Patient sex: M
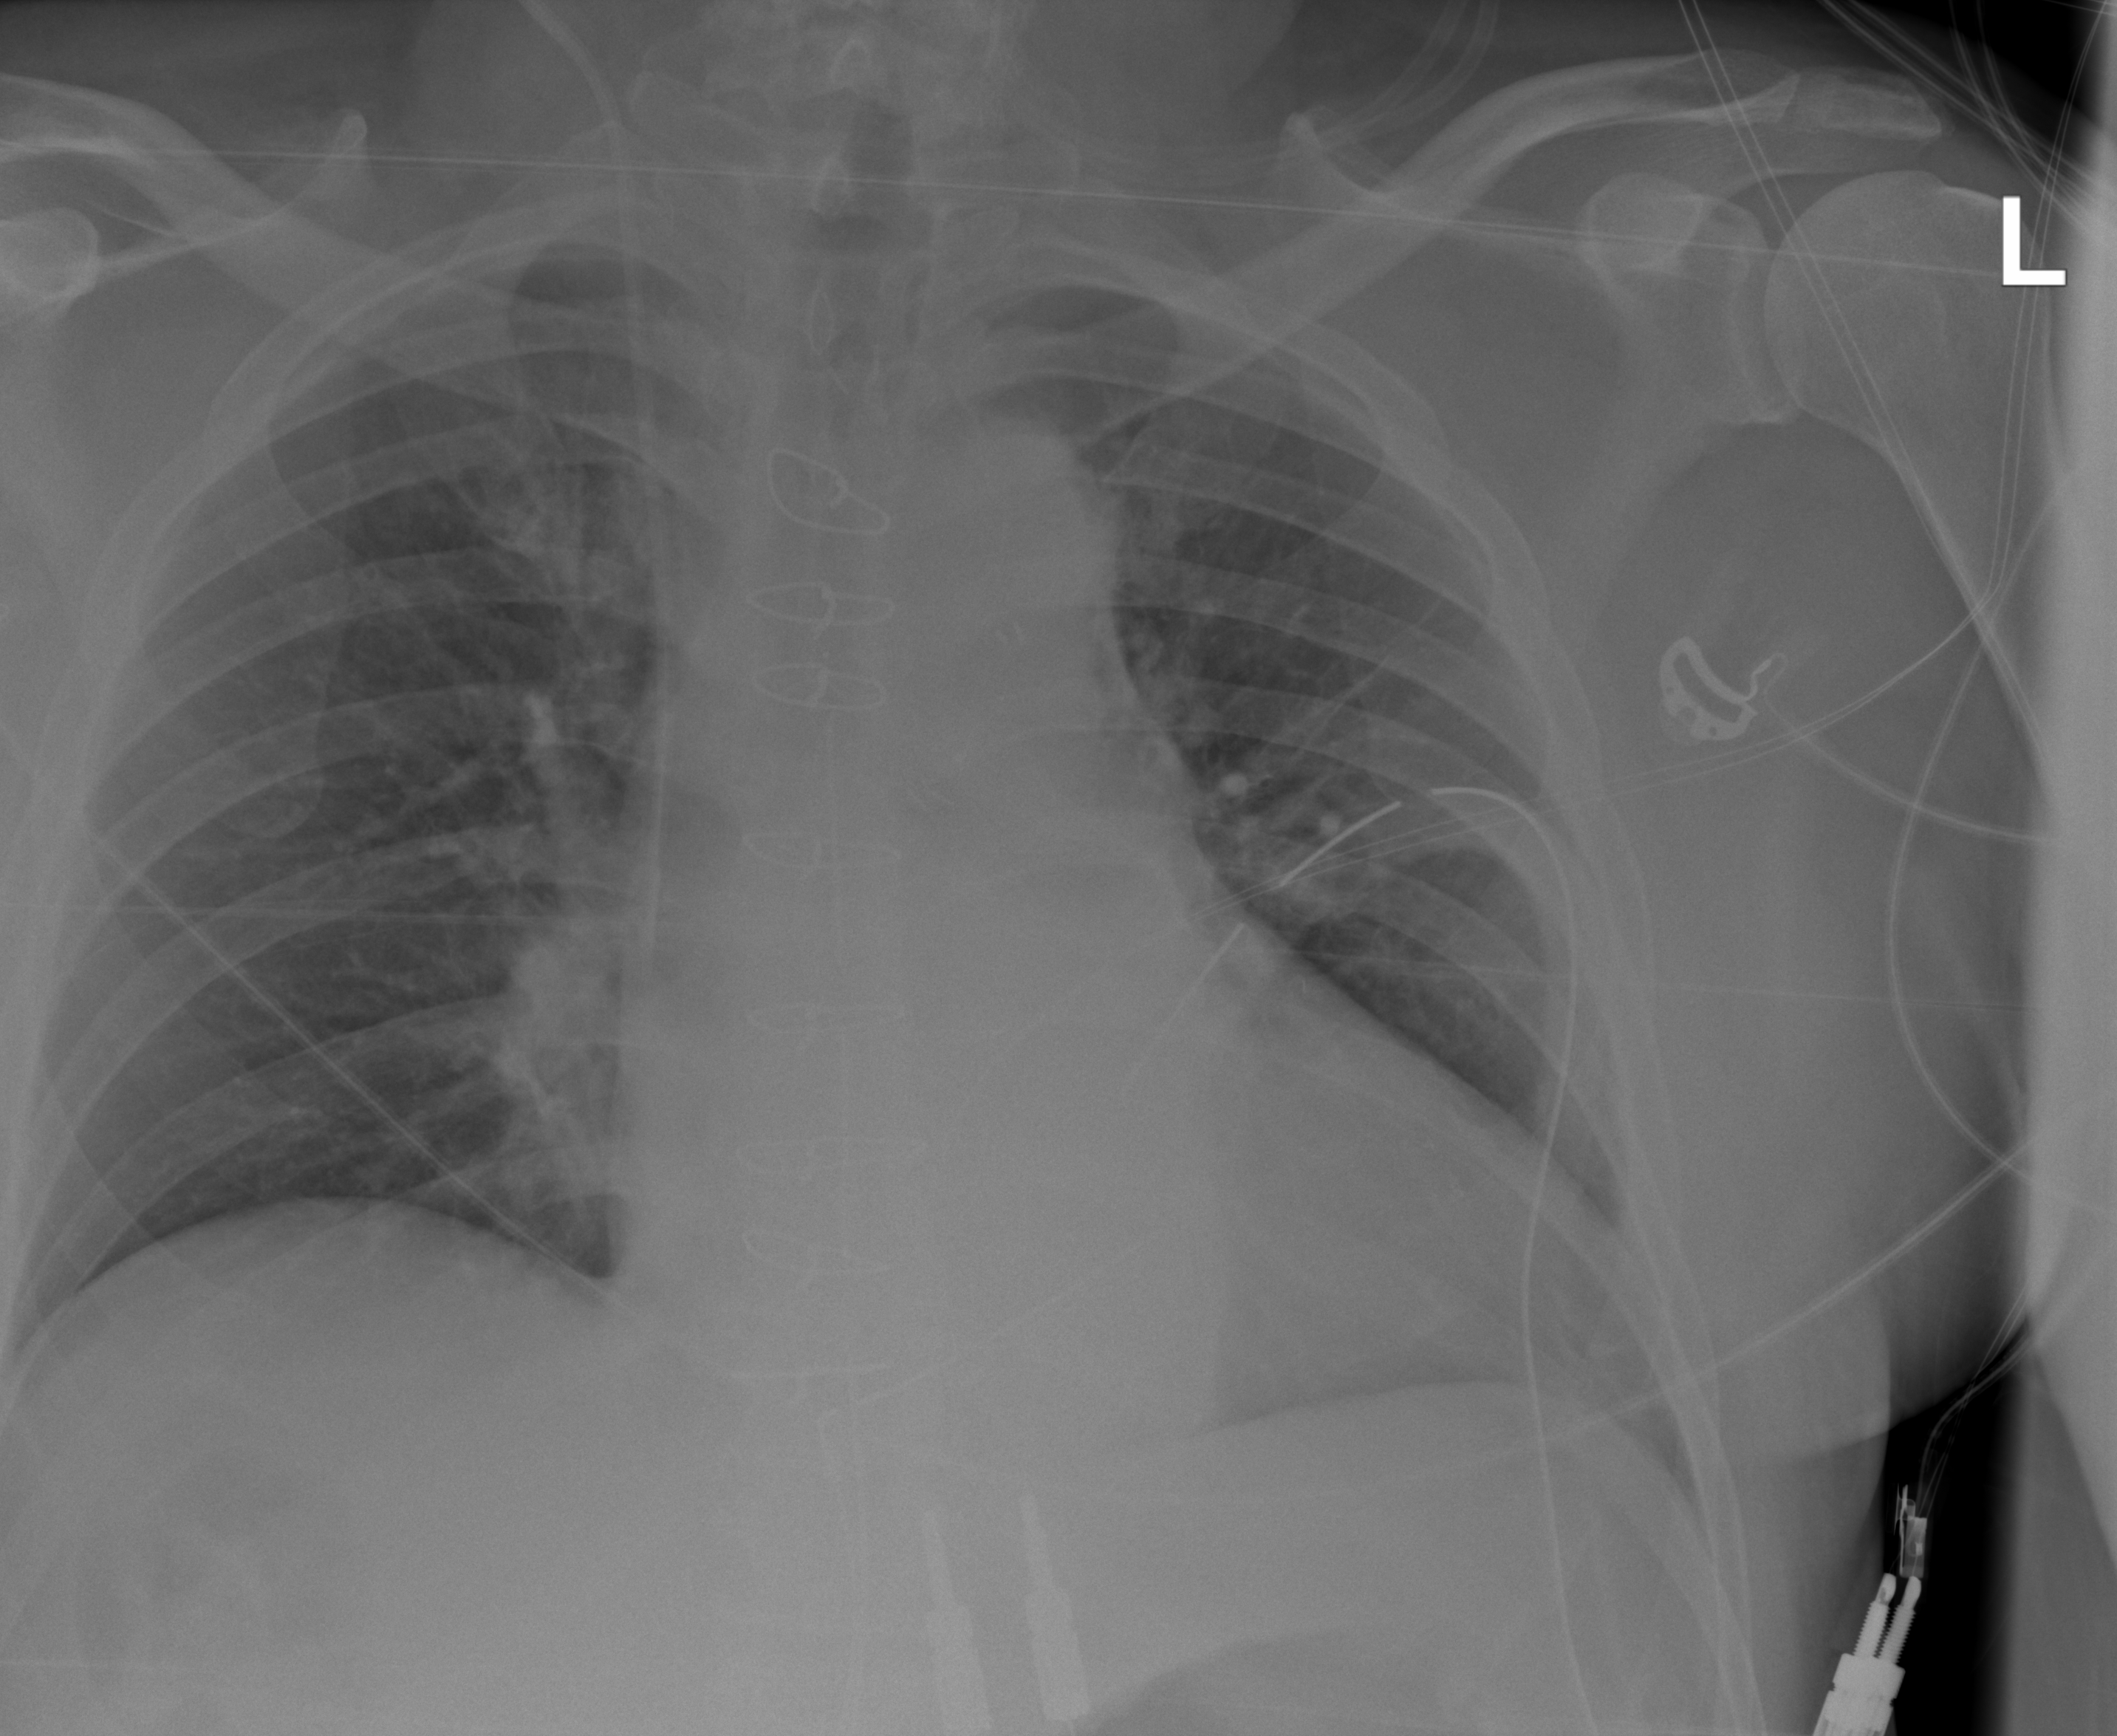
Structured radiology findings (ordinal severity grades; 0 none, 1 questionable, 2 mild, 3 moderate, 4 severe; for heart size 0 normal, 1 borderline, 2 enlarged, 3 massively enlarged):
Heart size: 2
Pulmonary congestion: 2
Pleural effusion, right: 0
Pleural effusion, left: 0
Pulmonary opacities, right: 0
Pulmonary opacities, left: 0
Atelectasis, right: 2
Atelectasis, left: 2